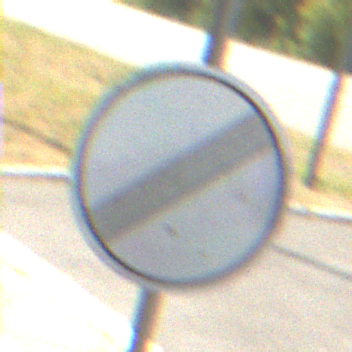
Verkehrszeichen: EndeSaemtlicherBegrenzungen
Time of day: MorningAfternoon
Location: Outdoor (Suburban)
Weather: Clear
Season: NotSpecified
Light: Natural